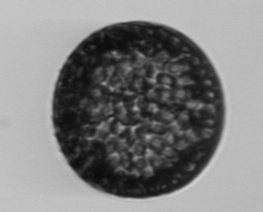
Label: Coscinodiscus